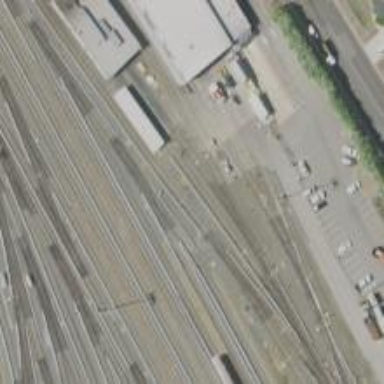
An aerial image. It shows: Electrified rail service yard.